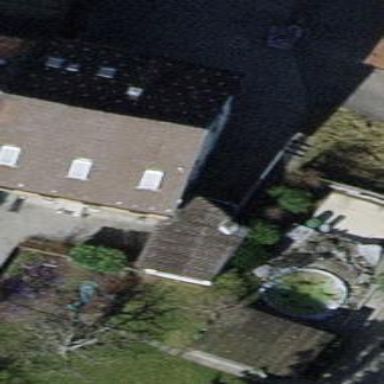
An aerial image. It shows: Gabled building.